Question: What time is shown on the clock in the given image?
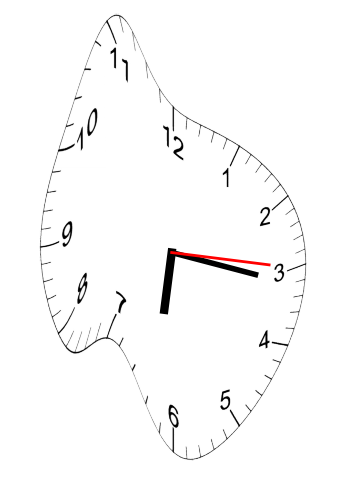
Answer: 06:16:15